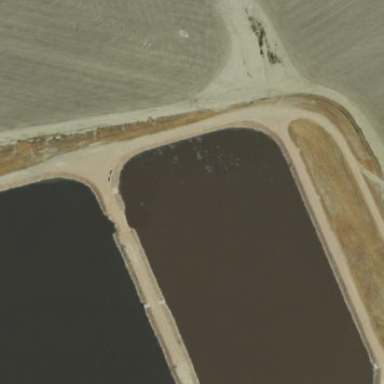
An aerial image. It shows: Reservoir of water.